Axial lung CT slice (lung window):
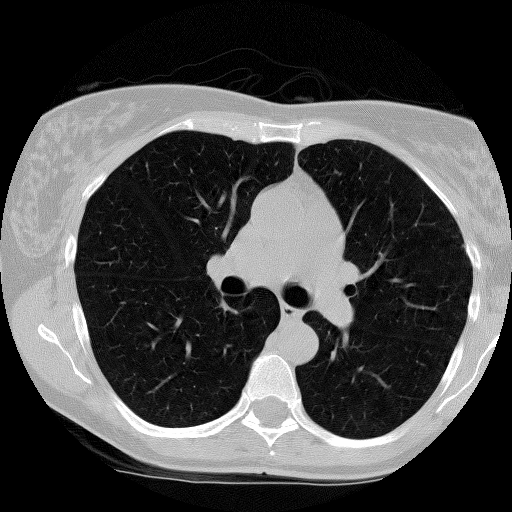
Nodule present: no